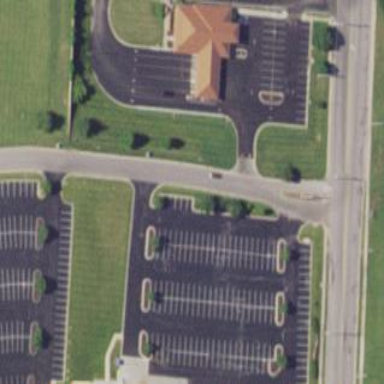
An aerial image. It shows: Parking area with surface.